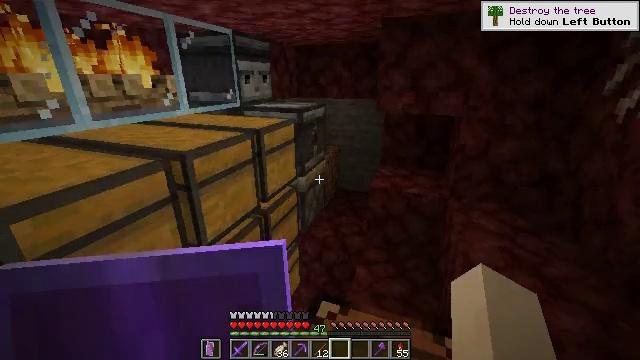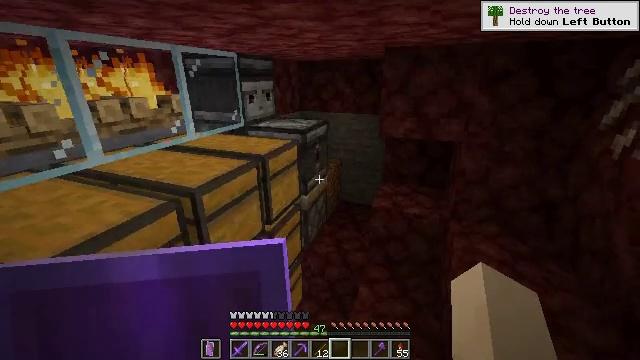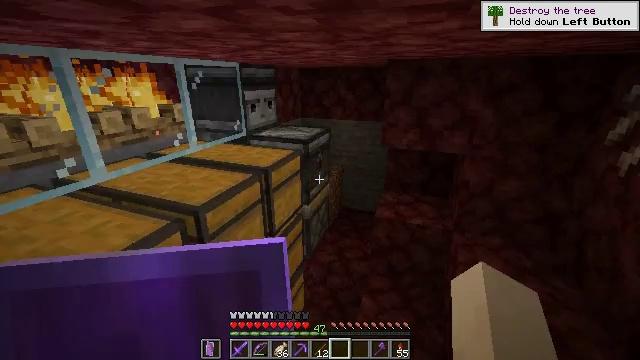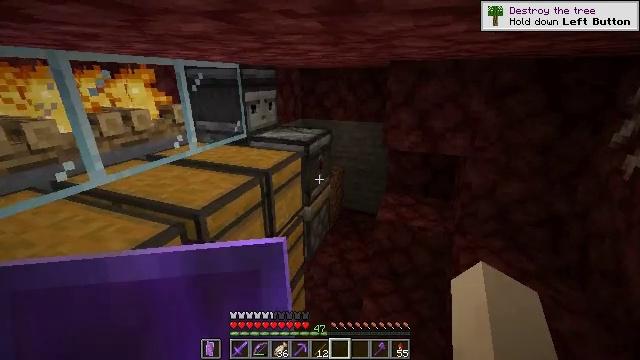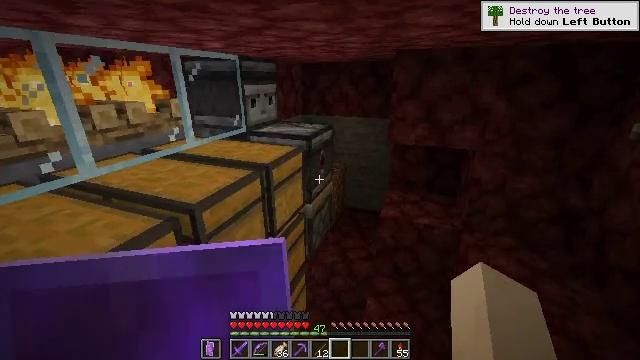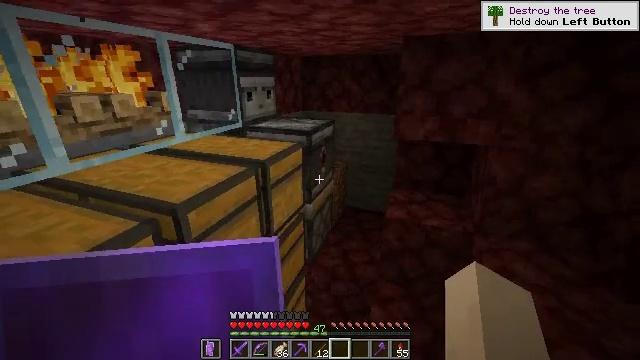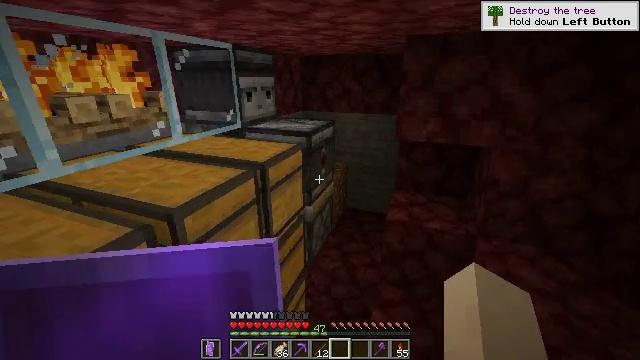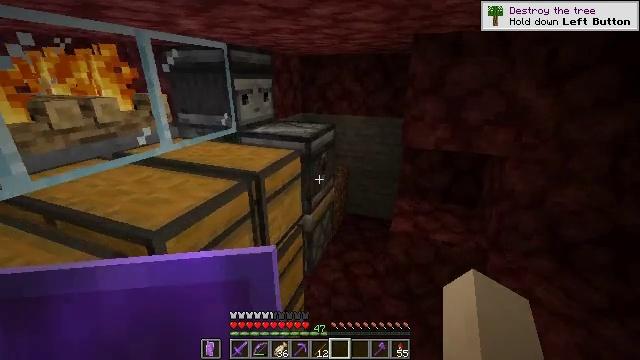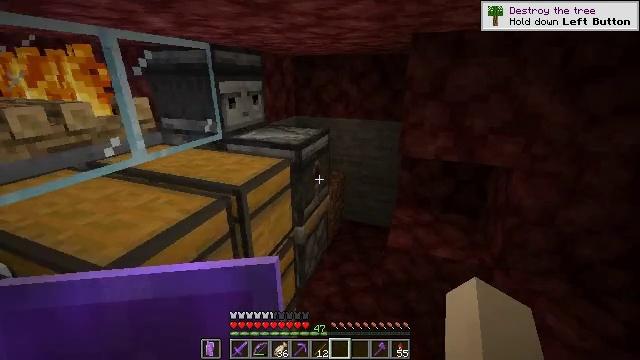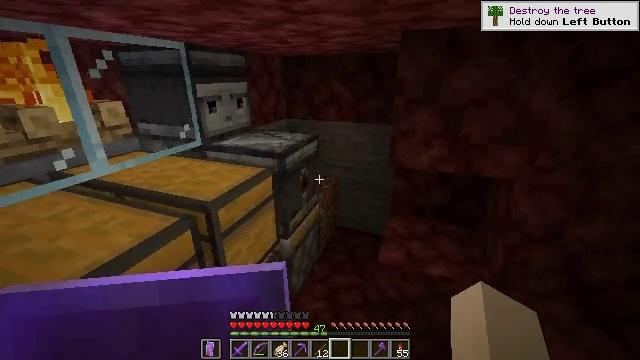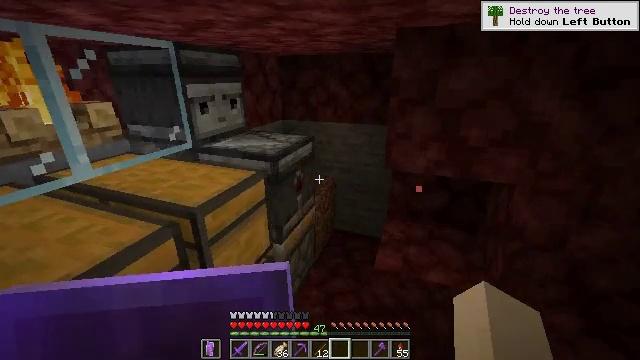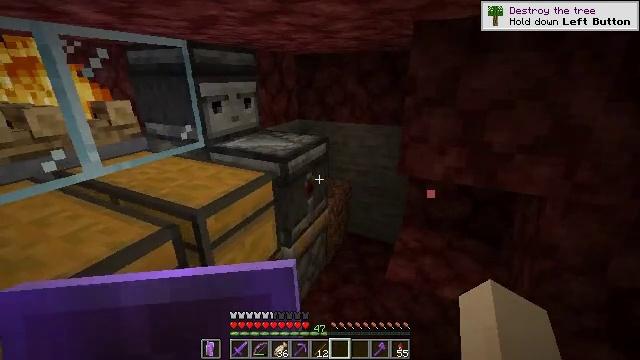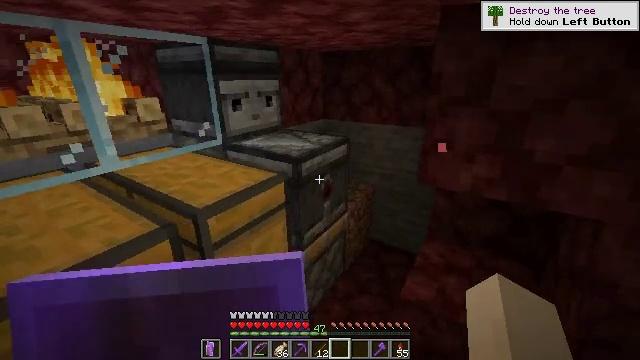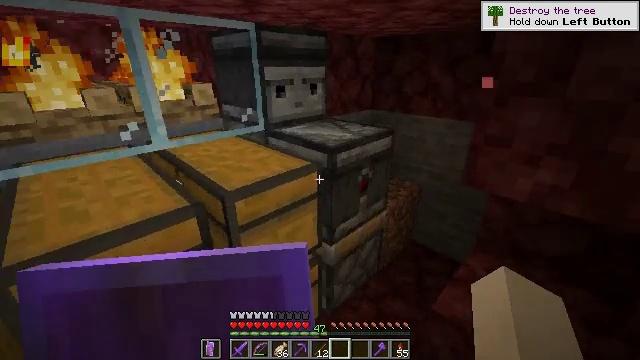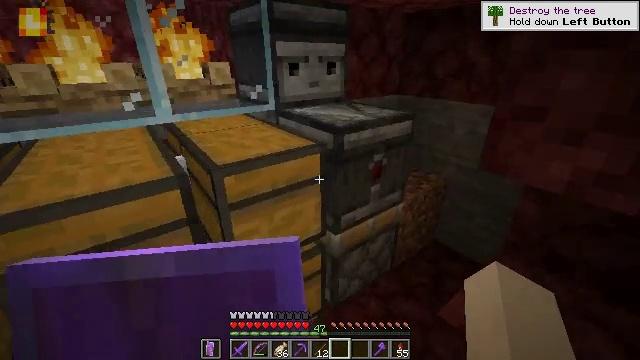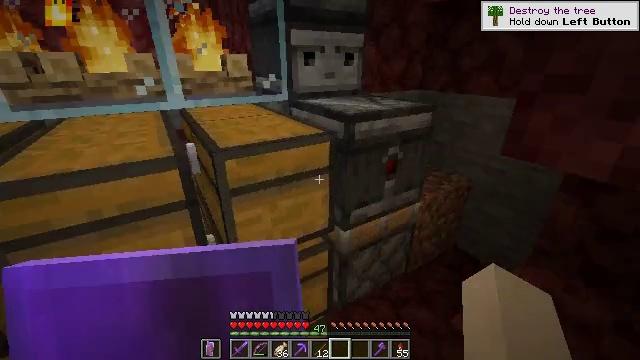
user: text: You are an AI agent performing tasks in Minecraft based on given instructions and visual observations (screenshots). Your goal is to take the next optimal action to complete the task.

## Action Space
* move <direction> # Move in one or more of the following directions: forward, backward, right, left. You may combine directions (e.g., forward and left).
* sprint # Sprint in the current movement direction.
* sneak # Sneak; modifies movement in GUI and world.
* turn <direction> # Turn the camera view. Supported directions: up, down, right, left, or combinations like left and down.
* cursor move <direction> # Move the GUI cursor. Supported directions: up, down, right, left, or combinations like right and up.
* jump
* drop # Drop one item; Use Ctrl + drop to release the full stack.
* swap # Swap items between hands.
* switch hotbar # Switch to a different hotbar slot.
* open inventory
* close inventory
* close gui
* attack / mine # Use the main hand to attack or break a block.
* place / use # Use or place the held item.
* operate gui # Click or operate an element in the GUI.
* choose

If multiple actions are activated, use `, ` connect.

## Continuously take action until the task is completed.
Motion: motion action
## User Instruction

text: Combine prismarine crystals and shards to craft a sea lantern.
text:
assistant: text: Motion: move forward, jump
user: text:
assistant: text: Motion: move forward, jump
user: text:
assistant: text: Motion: move forward, jump
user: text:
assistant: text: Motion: move forward
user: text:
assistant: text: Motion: move forward
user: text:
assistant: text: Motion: move forward
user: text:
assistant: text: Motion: move forward and move right
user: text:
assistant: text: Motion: move forward and move right
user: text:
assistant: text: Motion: move forward and move right
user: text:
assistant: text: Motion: move forward and move right
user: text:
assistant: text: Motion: move forward and move right, turn left
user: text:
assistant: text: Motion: move forward and move right, turn left
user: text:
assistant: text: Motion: move forward and move right, turn left and down
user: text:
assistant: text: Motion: move forward and move right, turn left and down
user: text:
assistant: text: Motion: move forward and move right, turn left
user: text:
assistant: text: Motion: move forward and move right, turn left and up
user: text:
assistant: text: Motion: no_op
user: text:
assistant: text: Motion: no_op
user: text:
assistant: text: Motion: no_op
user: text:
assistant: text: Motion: no_op
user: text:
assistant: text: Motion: no_op
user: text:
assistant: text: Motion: no_op
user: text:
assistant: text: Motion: no_op
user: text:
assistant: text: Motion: no_op
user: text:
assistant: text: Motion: no_op
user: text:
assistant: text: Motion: no_op
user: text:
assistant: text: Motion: no_op
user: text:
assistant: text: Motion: no_op
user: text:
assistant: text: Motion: no_op
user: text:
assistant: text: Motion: no_op